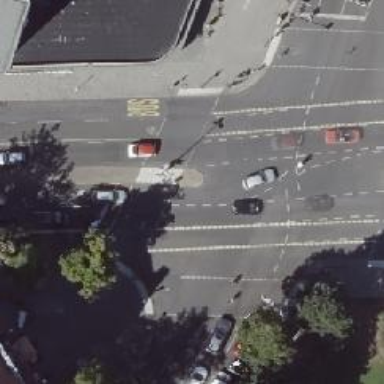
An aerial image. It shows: Traffic island located on footway.